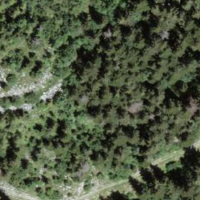
EUNIS habitat code: 43
Species observed at this site:
Carduus defloratus
Misumena vatia